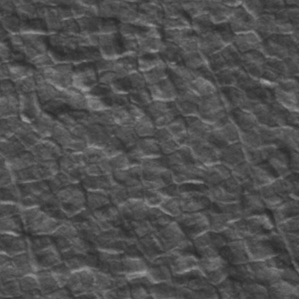
Label: frost